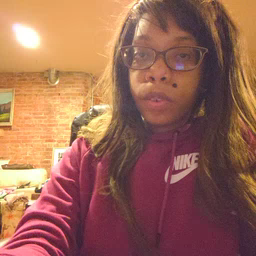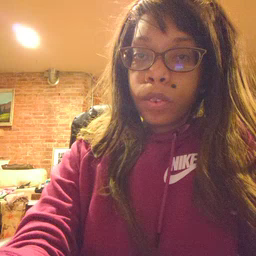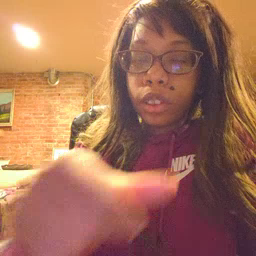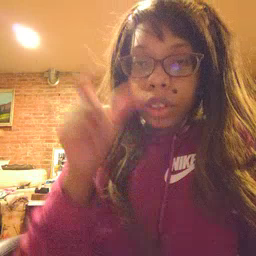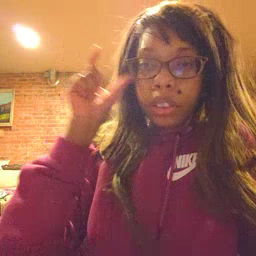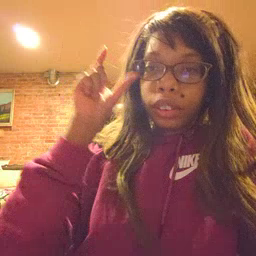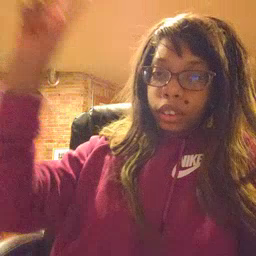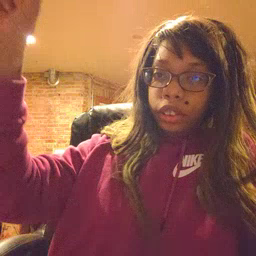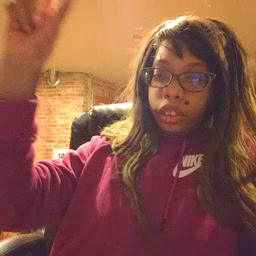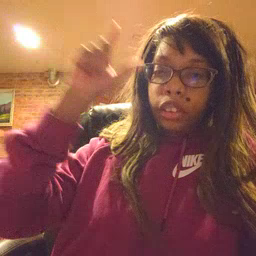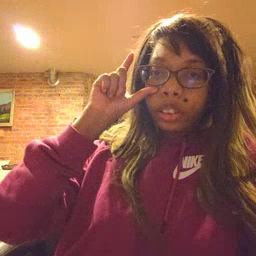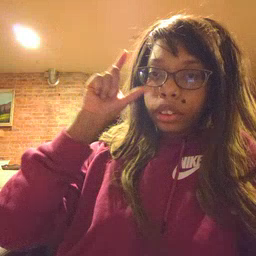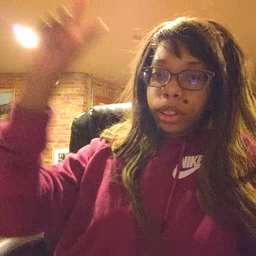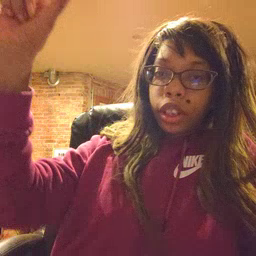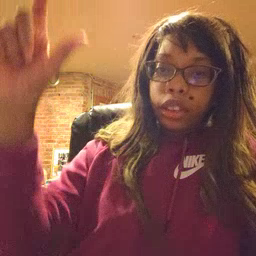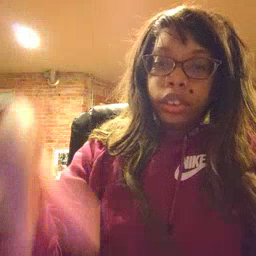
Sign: moon